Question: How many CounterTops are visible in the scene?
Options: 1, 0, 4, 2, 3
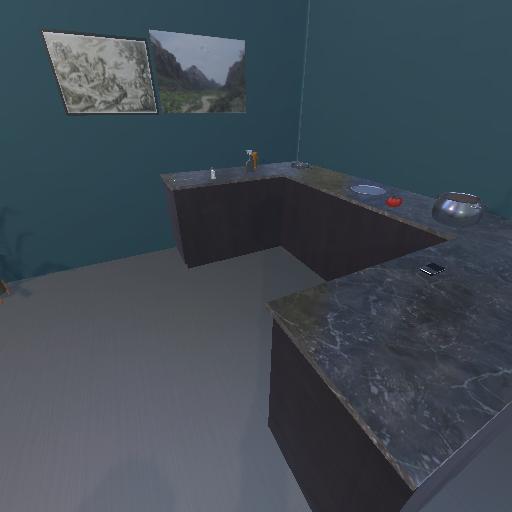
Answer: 1